Question: I have a domain class named 'DaySchedule' like this:
'''
class DaySchedule {
Date Todaysdate
String startTime;
String endTime;
String task
int priority
boolean completed
}
'''
I have defined a controller for this domain class :
'''
def allcompletedtask = {
def completedtask = new DaySchedule(completed:true)
def completedwork = DaySchedule.findAll(completedtask)
[ completedwork : completedwork ]
}
'''
(To find the list of completed task)
For rendering it, I have a view file like this :
'''
<html>
<head>
<title>
Completed Task.
</title>
<meta name ="layout" content="main" />
</head>
<body>
<h2> All these are the completed task </h2>
<g:each in="${completedwork}" var="completedtask">
<div id = "todayswork" >
${completedtask.task} completed by
${completedtask.schedule.user.login}
</div>
</g:each>
</body>
</html>
'''
I have some table inserted via 'BootStrap' file. In which I have defined some as 'completed' and some as not 'completed' via setting 'true' and 'false' respectively.
But the problem is, while rendering(that is when viewing in browser), I'm getting the output only as this :

And the output screen suggests that these lines from the view file have not rendered :
'''
<div id = "todayswork" >
${completedtask.task} completed by
${completedtask.schedule.user.login}
</div>
'''
No errors have shown, where I went wrong? Whats happening behind the scenes?
## Edit:
I found out the problem is with 'boolean' type in Domain class 'DaySchedule'. If I change that to 'String' and use '"yes"' in place of 'true'. I get what I need. But why 'boolean' is not working properly?
Thanks in advance.
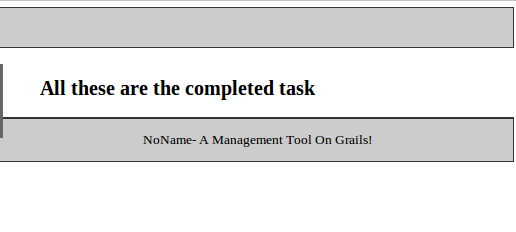
Answer: Keep your completed as - having it as a String with 'yes'/'no' is just plain clutter.
Try change your actionh to:
'''
def allcompletedtask = {
def completedwork = DaySchedule.findAllByCompleted(true)
println completedwork // Just to check if your model is correct
[ completedwork : completedwork ]
}
'''
I see no reason why you would use query by example